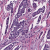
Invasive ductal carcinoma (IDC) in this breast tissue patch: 1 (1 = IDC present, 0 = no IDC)